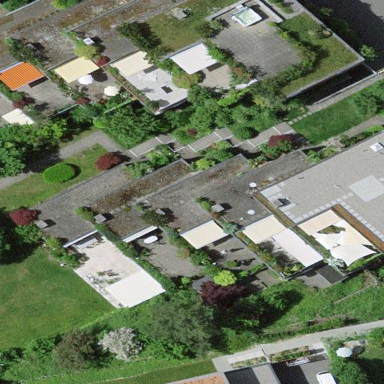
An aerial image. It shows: Terrace building.